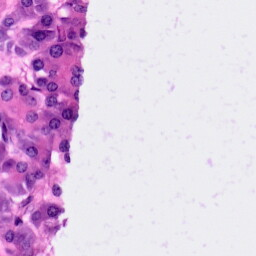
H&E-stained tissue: Pancreatic